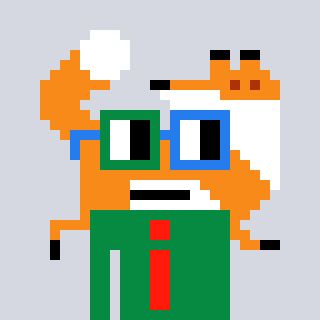
a pixel art character with square green and blue glasses, a fox-shaped head and a green-colored body on a cool background